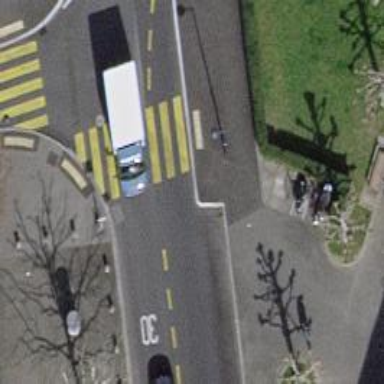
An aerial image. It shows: Crossing with traffic signals.